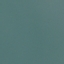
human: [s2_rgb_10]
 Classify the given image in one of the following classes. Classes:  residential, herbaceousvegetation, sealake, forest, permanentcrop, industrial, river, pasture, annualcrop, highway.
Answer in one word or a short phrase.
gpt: SeaLake